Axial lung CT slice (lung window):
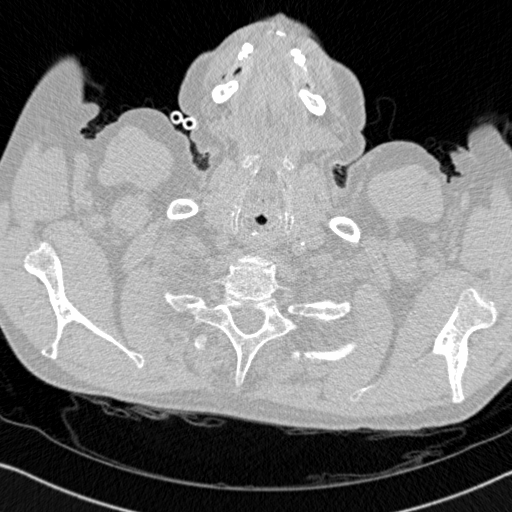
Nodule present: no